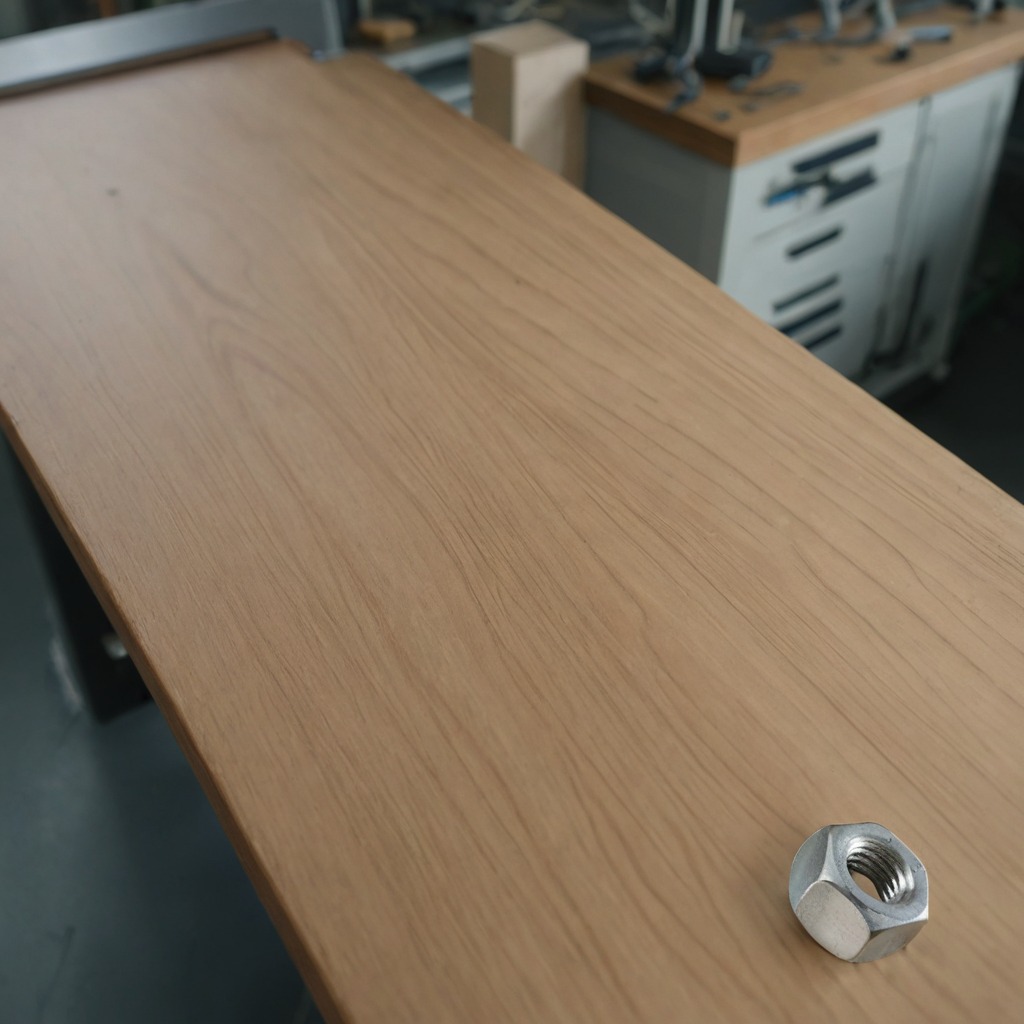
A metal nut is lying on a workbench inside a coastal fishing gear workshop.